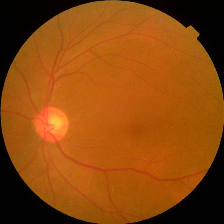
Diabetic retinopathy grade: No DR